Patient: sex F, age 58
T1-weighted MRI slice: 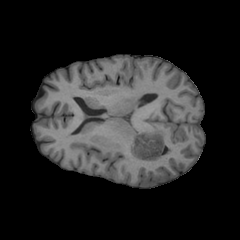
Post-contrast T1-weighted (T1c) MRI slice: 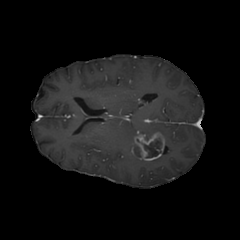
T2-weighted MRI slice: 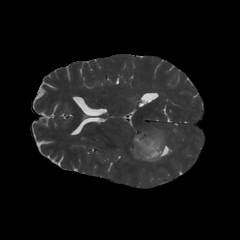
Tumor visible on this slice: yes
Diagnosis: Glioblastoma, IDH-wildtype
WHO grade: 4